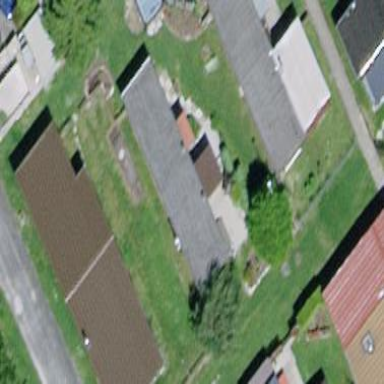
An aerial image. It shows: Simple house.